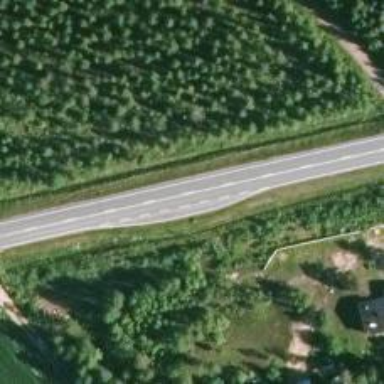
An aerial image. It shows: Asphalt trunk highway.